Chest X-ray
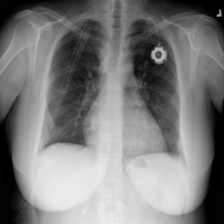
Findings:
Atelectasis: negative
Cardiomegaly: negative
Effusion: negative
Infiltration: negative
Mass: negative
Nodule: negative
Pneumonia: negative
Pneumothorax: positive
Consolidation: negative
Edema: negative
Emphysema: negative
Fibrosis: negative
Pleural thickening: negative
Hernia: negative